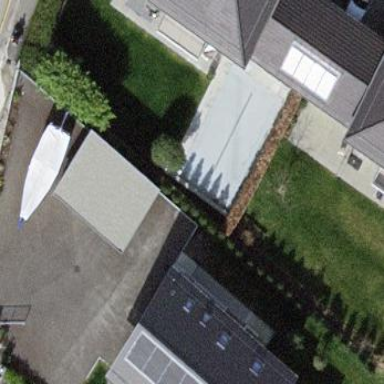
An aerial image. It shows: Simple and straightforward house.